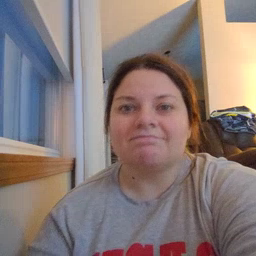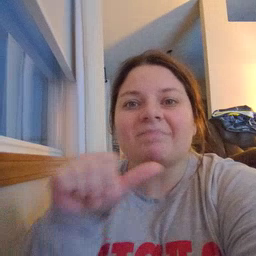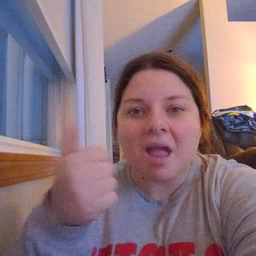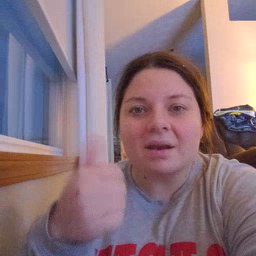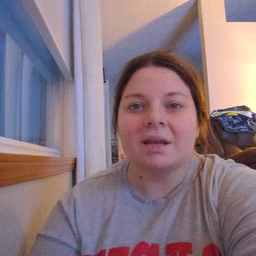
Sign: any